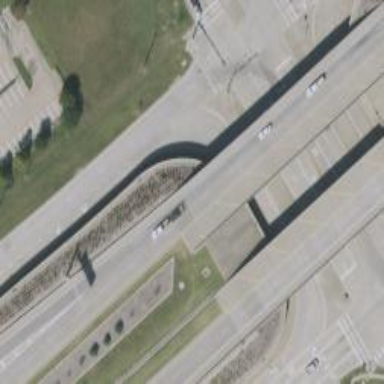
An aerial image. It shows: Secondary link road.